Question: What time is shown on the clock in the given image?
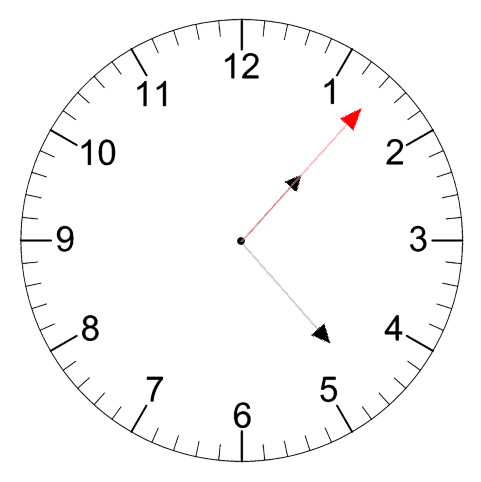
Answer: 01:23:07